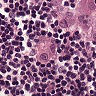
Metastatic tissue present: yes